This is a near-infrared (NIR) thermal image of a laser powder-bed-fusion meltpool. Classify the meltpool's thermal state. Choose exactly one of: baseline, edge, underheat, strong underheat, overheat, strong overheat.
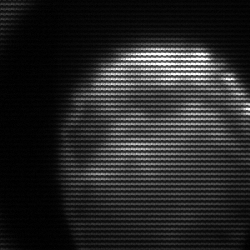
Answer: edge